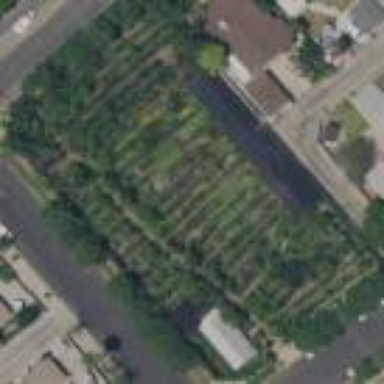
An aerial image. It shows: Plant nursery area.